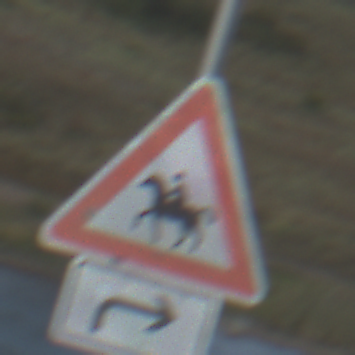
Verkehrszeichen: ReiterRechts
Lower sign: RichtungsangabeDurchPfeile5
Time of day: SunriseSunset
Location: Outdoor (RoadRail)
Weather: PartlyCloudy
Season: NotSpecified
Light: Natural